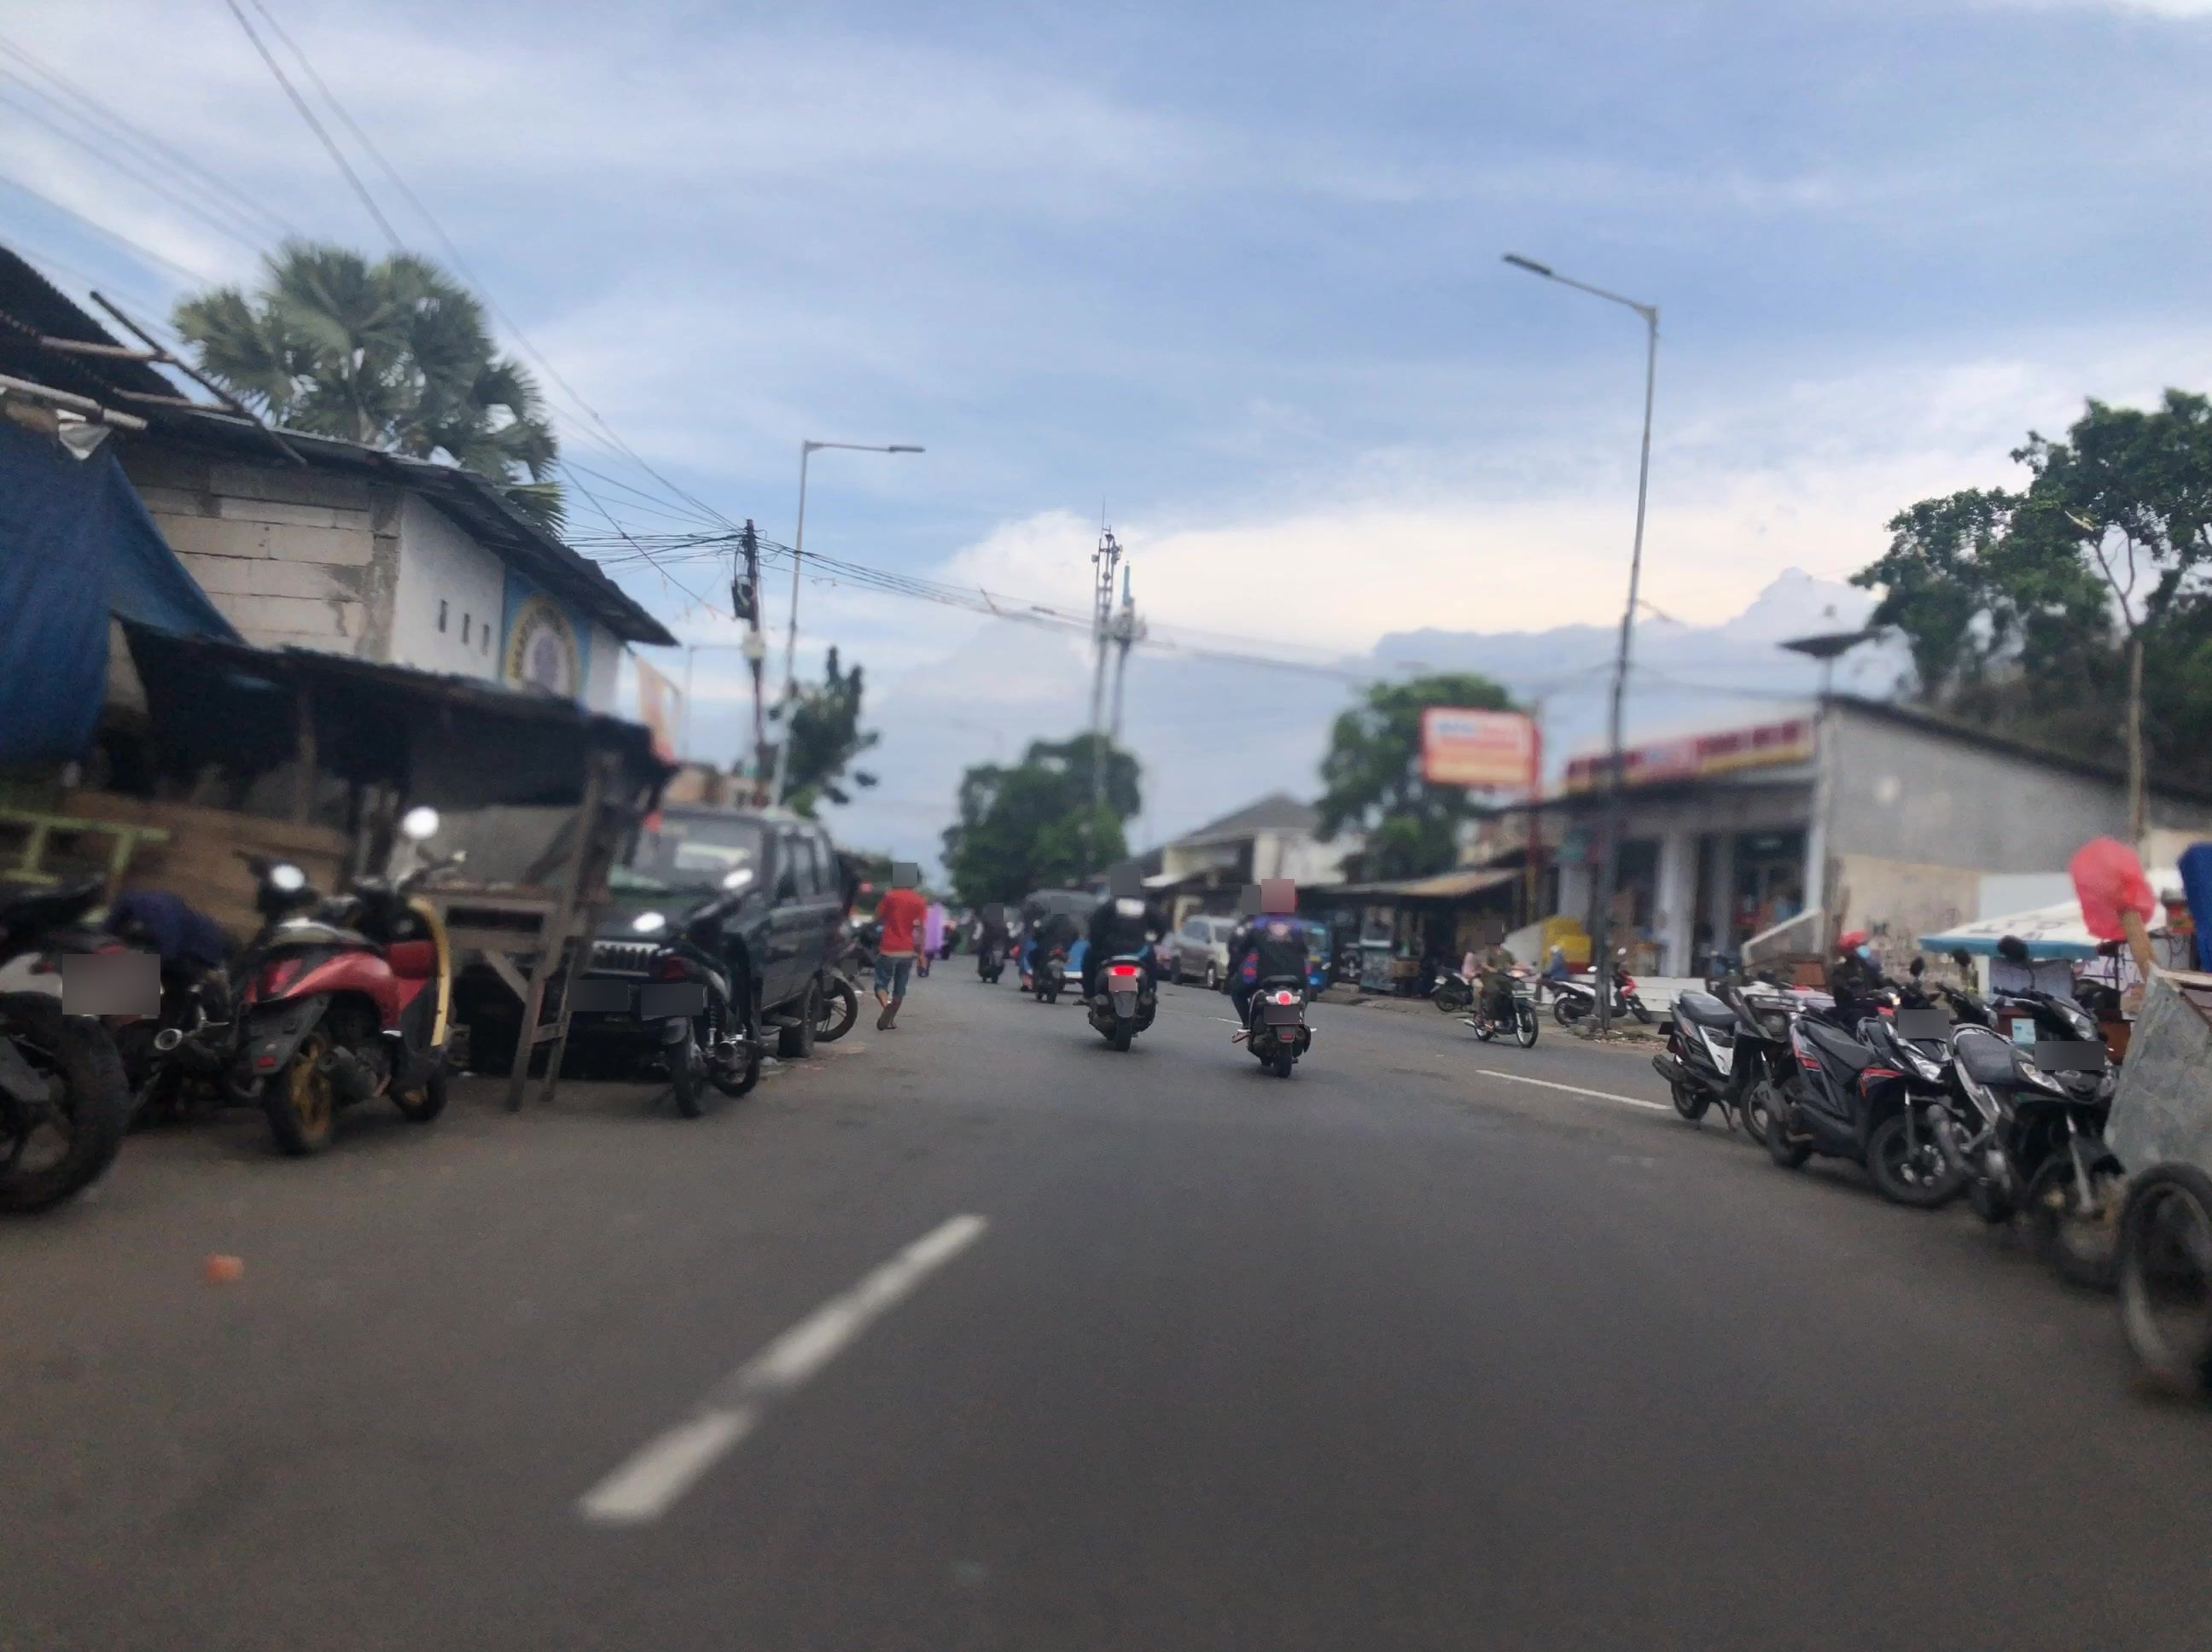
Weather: clear
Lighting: day
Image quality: good
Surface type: driving surface
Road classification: tertiary
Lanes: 2
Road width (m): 5
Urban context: urban centre
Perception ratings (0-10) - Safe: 2.75, Lively: 7.59, Beautiful: 6.78, Boring: 6.71, Depressing: 5.31, Wealthy: 1.44